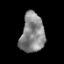
Tissue: prostate
Cell type: Epithelial cells
Senescence score: 0.3532
Nuclear area (px): 915
Mean DAPI intensity: 135.45